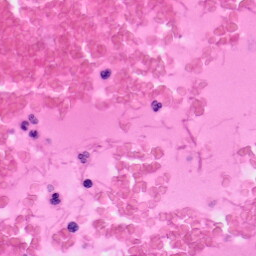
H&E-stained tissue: Colon